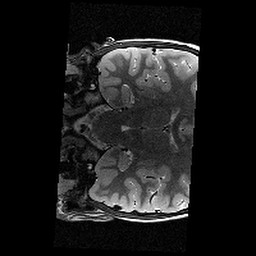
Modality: T2w
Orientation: coronal
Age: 9
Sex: male
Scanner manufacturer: siemens
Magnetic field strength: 3 T
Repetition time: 9.23 s
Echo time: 0.067 s